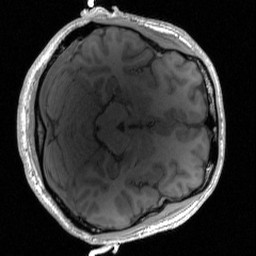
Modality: T1w
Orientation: axial
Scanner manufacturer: siemens
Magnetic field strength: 3 T
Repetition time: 2 s
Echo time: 0.0022 s